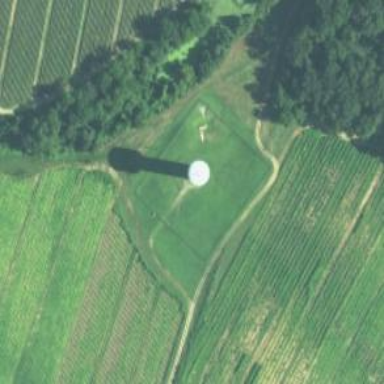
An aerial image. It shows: Water tower that is man-made.